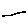
Label: line